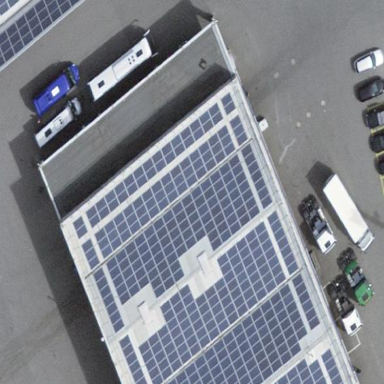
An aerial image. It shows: Small solar photovoltaic panel installation on the roof. The generator consists of 86 solar modules producing electricity.